Field crop: maize
Growth stage: 2
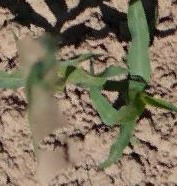
Species: maize